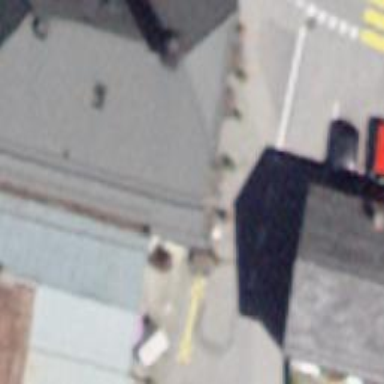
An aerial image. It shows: Restaurant.